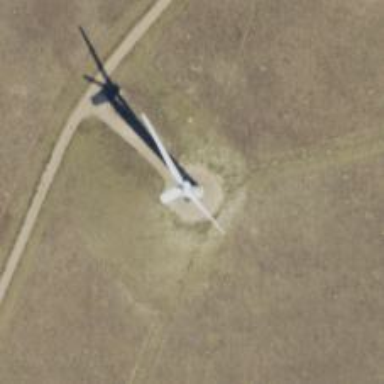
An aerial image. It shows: Wind power generator utilizing wind turbines.